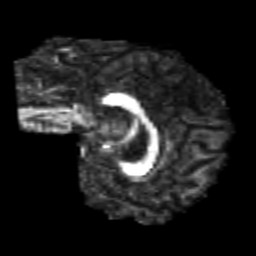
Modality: FA
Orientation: sagittal
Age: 21
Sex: male
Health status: healthy
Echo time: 0.074 s